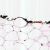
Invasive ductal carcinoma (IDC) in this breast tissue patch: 0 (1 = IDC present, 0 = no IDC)